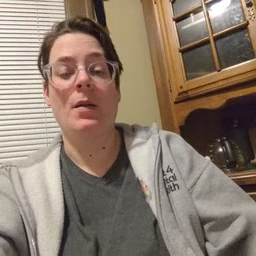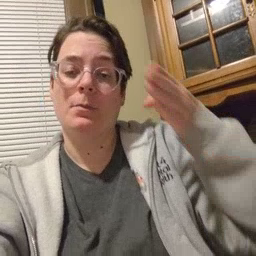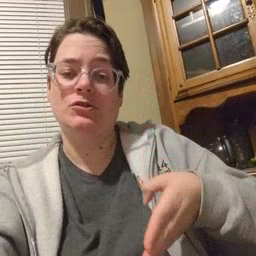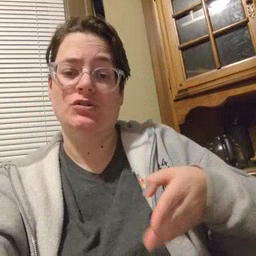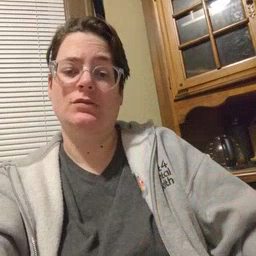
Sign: person